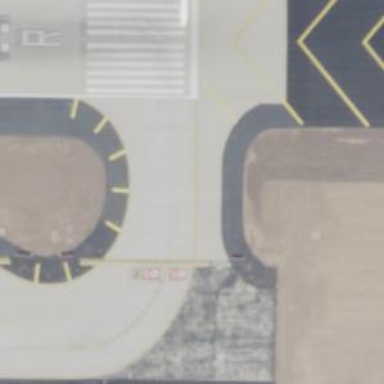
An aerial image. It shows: Image of taxiway at airport.